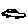
Label: car